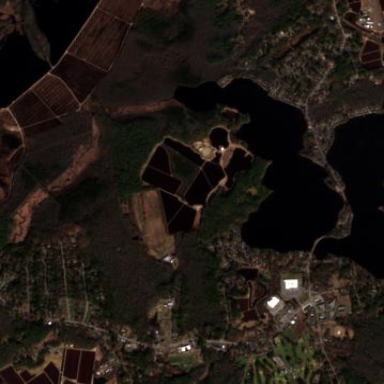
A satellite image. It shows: Cranberry farmland.